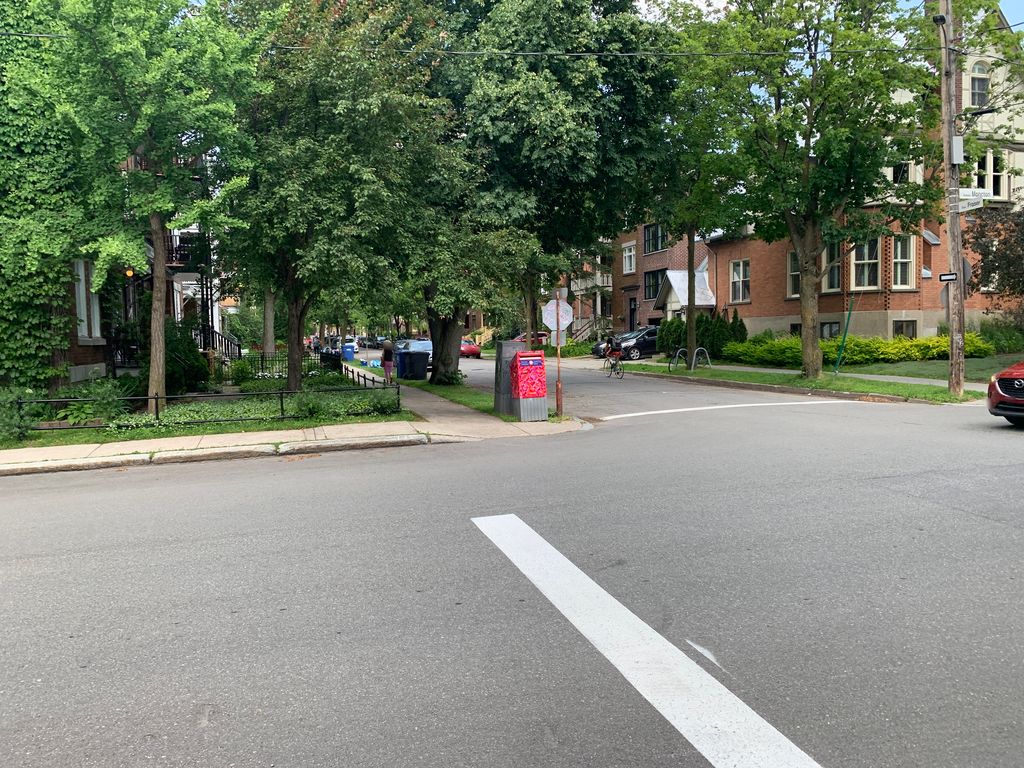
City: quebec_city